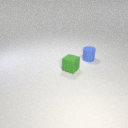
small green rubber cube in front of small blue rubber cylinder